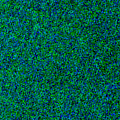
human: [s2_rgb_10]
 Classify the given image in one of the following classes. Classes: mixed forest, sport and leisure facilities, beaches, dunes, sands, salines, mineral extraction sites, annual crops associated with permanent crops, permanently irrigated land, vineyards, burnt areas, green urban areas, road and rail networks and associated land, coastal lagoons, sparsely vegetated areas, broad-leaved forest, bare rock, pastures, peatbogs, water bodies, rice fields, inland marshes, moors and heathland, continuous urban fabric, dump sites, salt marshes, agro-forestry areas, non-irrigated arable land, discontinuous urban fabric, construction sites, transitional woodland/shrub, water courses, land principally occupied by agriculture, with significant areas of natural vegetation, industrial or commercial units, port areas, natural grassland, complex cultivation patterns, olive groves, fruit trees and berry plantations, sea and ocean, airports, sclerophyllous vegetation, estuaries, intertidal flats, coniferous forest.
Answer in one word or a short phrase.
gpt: sea and ocean